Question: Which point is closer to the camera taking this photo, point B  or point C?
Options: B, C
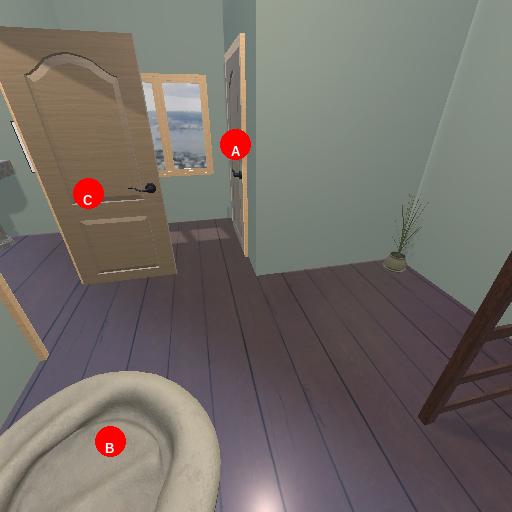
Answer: B